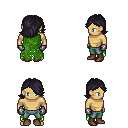
a pixel art fantasy rpg character, male body template, human, tanned skin, green tattered cape, teal pants, raven swoop hairstyle, metal gloves, brown shoes, four views (front, back, left, right), 2x2 character sprite sheet, small pixel art, hard edges, no anti-aliasing